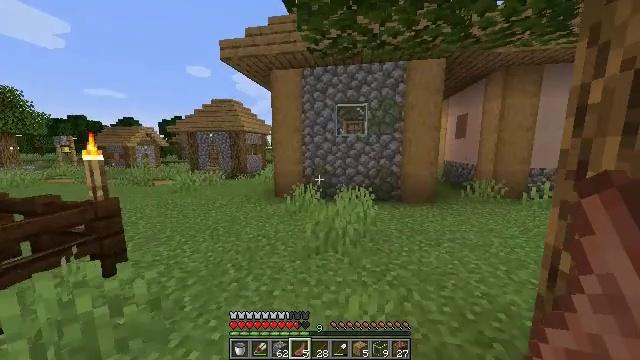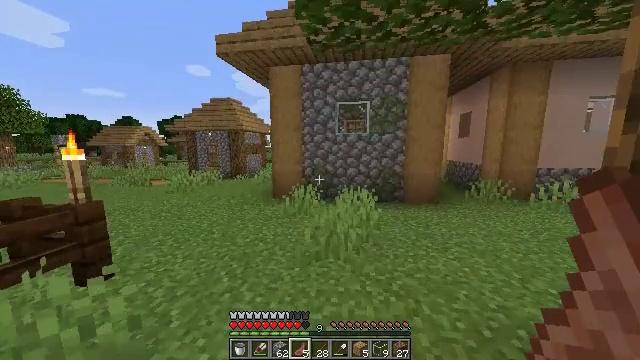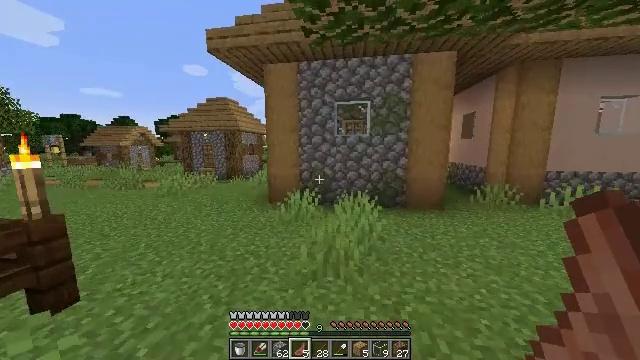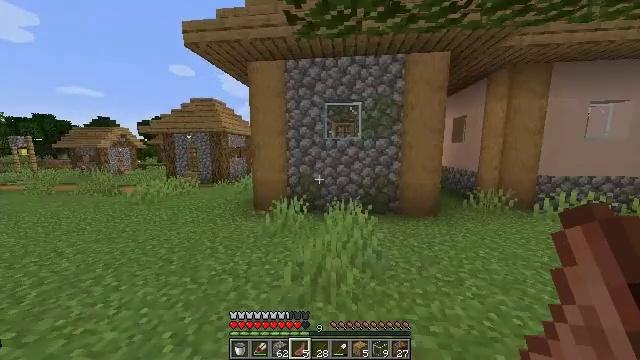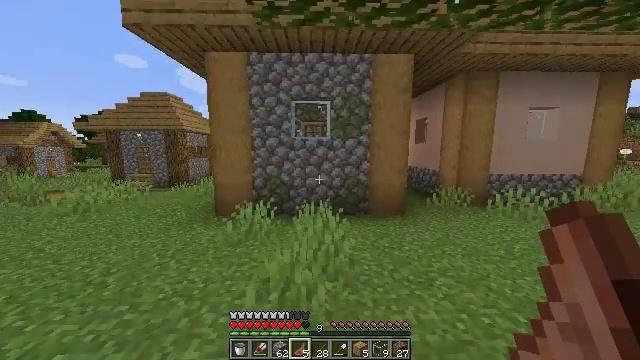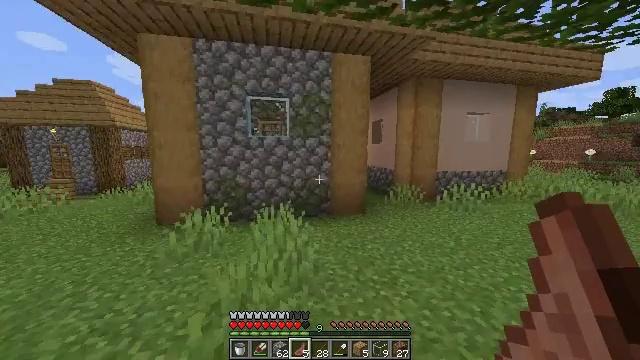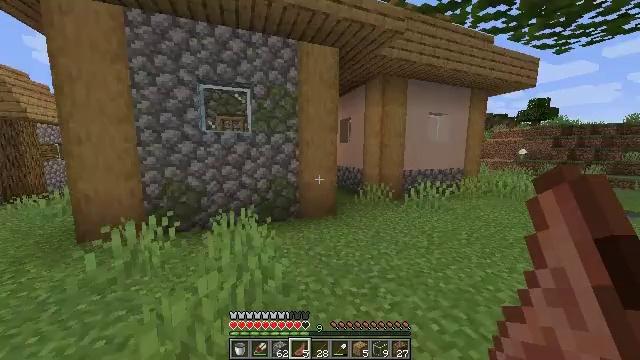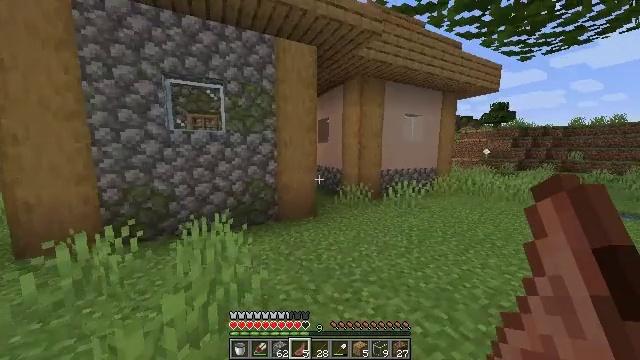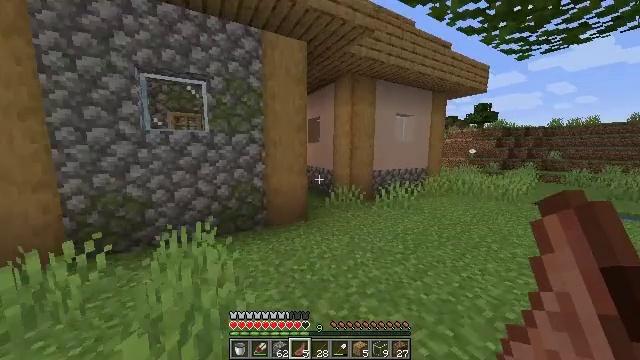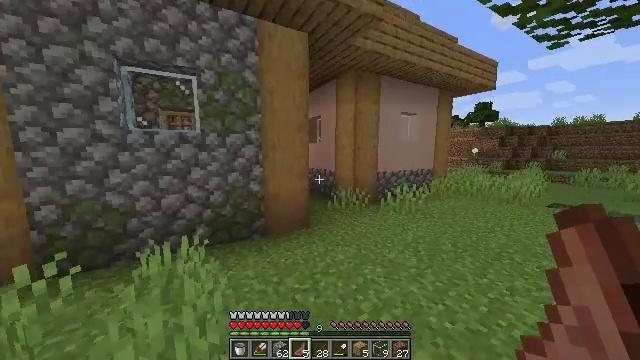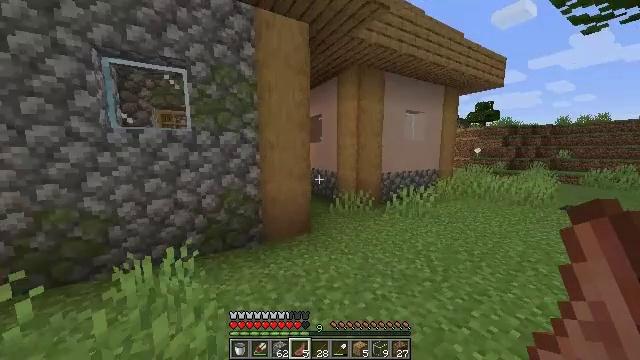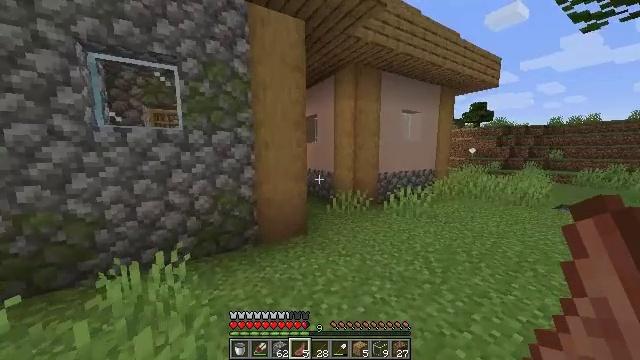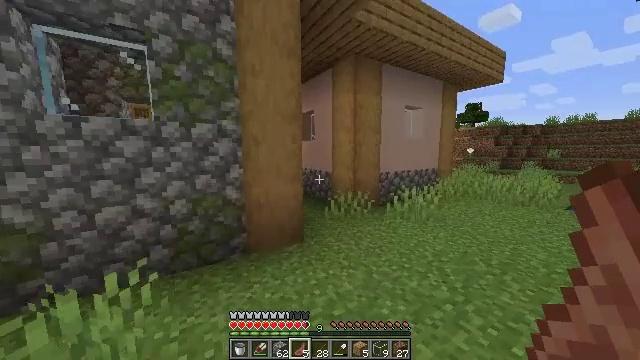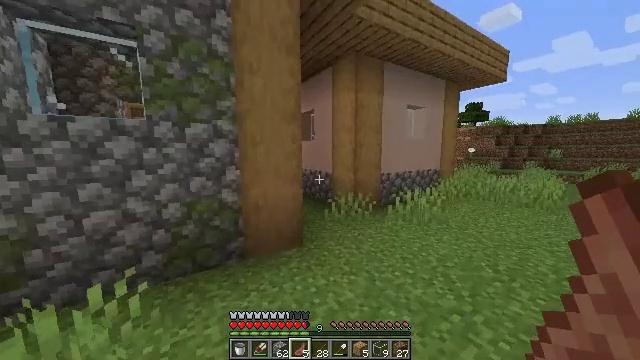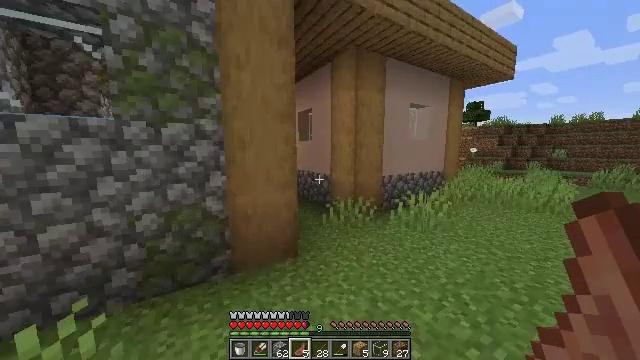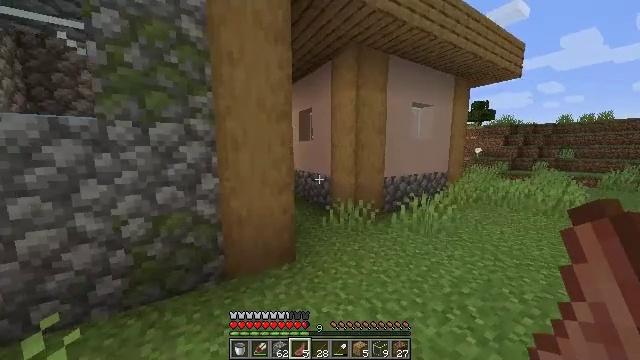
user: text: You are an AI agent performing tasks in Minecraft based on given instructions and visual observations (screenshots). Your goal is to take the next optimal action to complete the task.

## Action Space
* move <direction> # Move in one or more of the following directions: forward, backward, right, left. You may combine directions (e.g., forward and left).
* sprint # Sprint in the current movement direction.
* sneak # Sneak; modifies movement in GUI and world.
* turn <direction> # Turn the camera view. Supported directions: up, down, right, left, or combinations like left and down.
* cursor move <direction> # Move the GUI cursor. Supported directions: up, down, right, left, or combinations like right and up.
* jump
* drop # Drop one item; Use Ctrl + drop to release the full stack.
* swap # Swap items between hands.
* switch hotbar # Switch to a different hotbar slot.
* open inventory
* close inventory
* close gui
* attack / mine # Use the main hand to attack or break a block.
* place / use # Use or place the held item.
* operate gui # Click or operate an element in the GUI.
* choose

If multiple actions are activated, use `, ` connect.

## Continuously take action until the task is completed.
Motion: motion action
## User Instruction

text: Destroy the yellow bed to recycle it.
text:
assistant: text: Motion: move forward, sprint
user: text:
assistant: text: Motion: move forward, sprint
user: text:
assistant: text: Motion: move forward, sprint, turn right
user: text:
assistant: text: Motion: move forward, turn right
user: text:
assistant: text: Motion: move forward, turn right
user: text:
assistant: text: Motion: move forward, turn right
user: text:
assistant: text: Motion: move forward, turn right
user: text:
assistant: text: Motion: move forward, turn right
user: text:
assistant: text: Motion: move forward, sprint
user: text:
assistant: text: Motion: move forward, sprint
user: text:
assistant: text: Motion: move forward, sprint, turn right
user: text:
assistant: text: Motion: move forward, sprint, turn right
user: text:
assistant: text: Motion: move forward, sprint
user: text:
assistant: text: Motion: move forward and move right
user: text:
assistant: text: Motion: move forward and move right
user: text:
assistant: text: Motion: move forward and move right, turn left
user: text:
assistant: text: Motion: move forward and move right, turn left
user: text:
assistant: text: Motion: move forward and move right, sprint, turn left
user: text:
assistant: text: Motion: move forward and move right, sprint, turn left
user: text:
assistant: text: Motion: move forward and move right, sprint
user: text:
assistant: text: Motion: move forward and move right, sprint, turn left
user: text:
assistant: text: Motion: move forward and move right, sprint, turn left
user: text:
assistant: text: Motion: move forward and move right, sprint, turn left
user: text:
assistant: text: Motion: move forward and move right, sprint, turn left
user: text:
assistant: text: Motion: move forward and move right, sprint, turn left
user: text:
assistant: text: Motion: turn left
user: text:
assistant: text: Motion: no_op
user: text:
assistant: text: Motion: no_op
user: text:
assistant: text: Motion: open inventory
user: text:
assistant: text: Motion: open inventory